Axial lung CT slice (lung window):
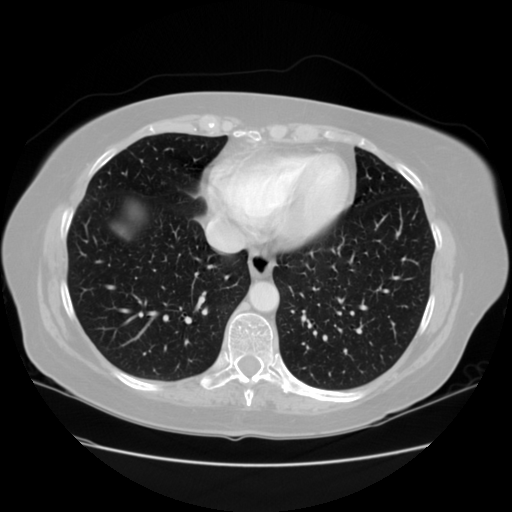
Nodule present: no